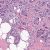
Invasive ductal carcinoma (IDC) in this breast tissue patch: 1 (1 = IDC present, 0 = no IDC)